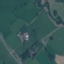
Land use / land cover: Pasture